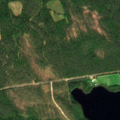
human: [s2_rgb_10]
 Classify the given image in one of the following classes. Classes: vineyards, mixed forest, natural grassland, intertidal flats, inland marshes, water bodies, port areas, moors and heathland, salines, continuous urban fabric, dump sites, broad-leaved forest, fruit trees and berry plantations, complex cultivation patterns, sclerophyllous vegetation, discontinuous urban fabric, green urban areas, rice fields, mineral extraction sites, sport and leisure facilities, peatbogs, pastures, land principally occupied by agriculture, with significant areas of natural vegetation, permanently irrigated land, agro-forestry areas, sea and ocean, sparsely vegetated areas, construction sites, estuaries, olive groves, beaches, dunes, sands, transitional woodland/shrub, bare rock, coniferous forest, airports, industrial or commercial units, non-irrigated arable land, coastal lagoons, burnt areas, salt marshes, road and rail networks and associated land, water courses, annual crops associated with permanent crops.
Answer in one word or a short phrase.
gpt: coniferous forest, mixed forest, water bodies